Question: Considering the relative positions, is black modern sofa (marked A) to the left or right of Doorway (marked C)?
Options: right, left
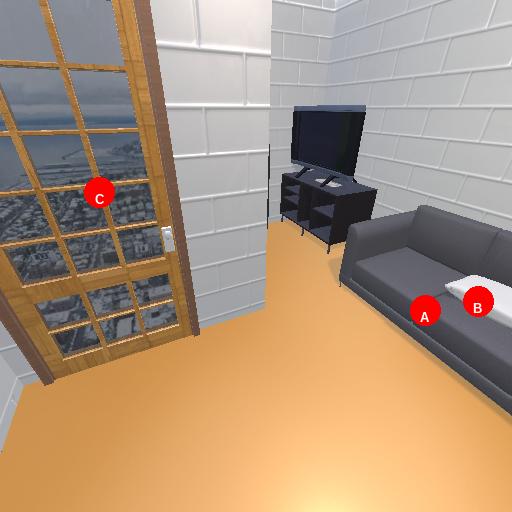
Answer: right